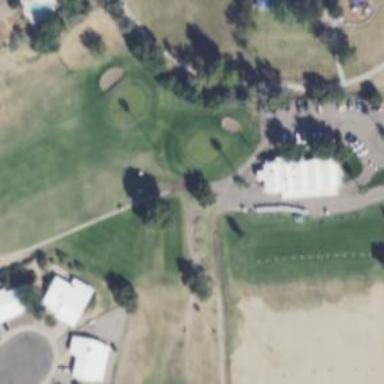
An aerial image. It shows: Service road used as golf cart path.